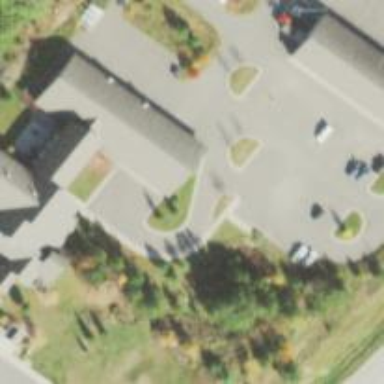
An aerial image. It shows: Ranger station building.